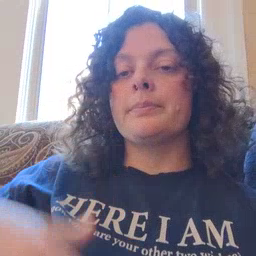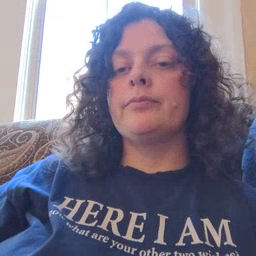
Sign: lamp